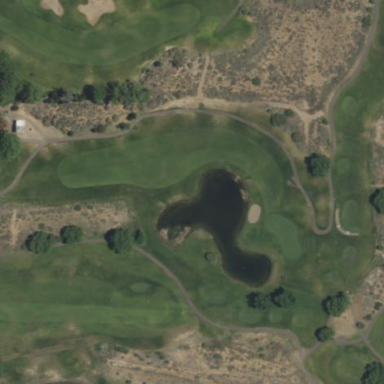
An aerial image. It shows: Scenic view of water hazard on golf course. The natural water feature adds beauty to the landscape.